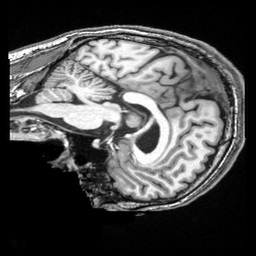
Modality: T1w
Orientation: sagittal
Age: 39
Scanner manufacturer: siemens
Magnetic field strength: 3 T
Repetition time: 2.5 s
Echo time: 0.00343 s